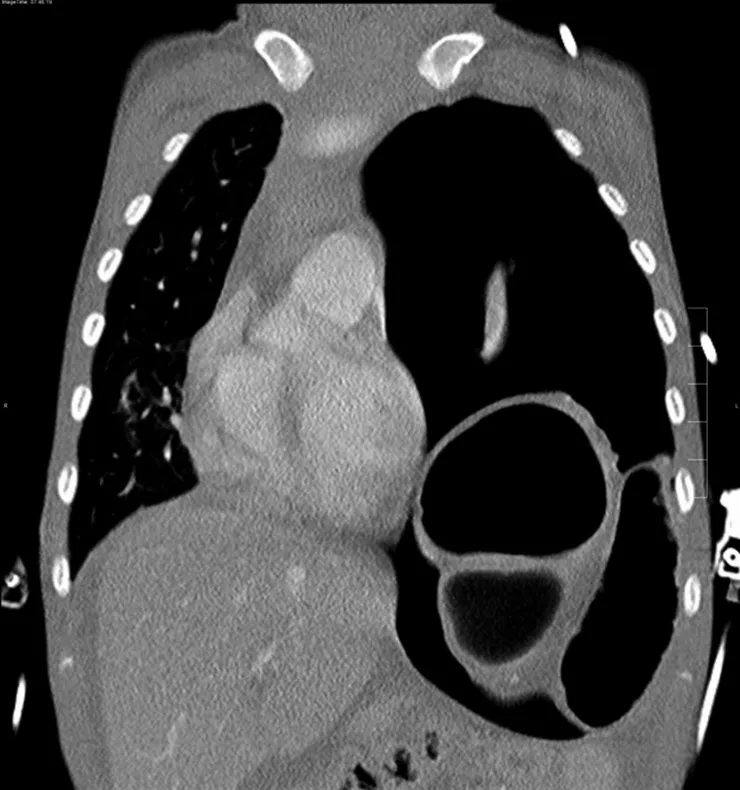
Thoracic CT scan on admission: left-sided tension pneumothorax with mediastinal shift. No further signs of a traumatic etiology.
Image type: radiology (ct)